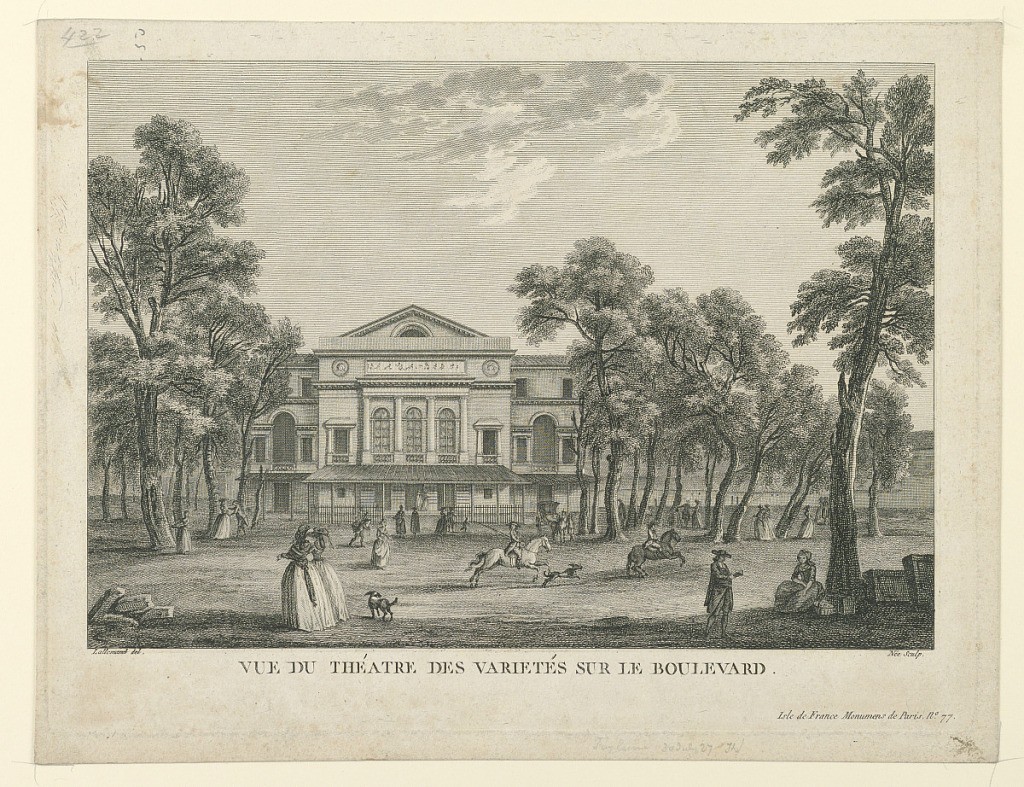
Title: Theatre des Varietés in Paris
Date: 1790–1795
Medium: Engraving on paper
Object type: Print
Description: Horizontal rectangle. From the same publication as -1392. Shown from the boulevard. Signatures and name of the publication as in -1392. The number is 77: "VUE DU THEATRE DES VARIETES SURE LE BOULEVARD"